Current action and preconditions to check: path_clear

Your task: For each precondition in the list above, predict whether it will hold at this action.

Consider the current scene as observed from the mobile robot's camera, and analyze the predicted future states of all dynamic agents (e.g., people, animals, vehicles, or any moving entities) within the NEXT SECOND.

IMPORTANT: Only answer "very likely" if you are absolutely certain—based on strong, clear evidence—that a dynamic agent will violate the precondition in the predicted future state. Do NOT answer "very likely" for unlikely, ambiguous, or low-probability risks.

Ask yourself for each precondition: Is there a high probability, with clear and convincing evidence, that the predicted future states of any dynamic agent will interfere with the predicted future state of the currently executing action within the NEXT SECOND, causing that precondition to fail?

Assess the risk level based on these predictions. Use "likely" or "very likely" if motions create a clear risk of interference.

Use "neutral" or "improbable" if agents are nearby but their predicted paths are clearly diverging or non-conflicting.

Failure Risk Categories: "very improbable", "improbable", "neutral", "likely", "very likely"

Answer Format: Output ONLY the probability_of_failure value from these categories: "very improbable", "improbable", "neutral", "likely", "very likely"

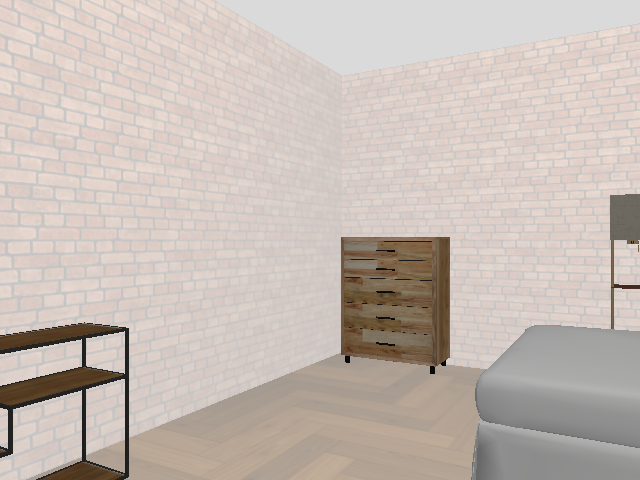

Answer: very improbable